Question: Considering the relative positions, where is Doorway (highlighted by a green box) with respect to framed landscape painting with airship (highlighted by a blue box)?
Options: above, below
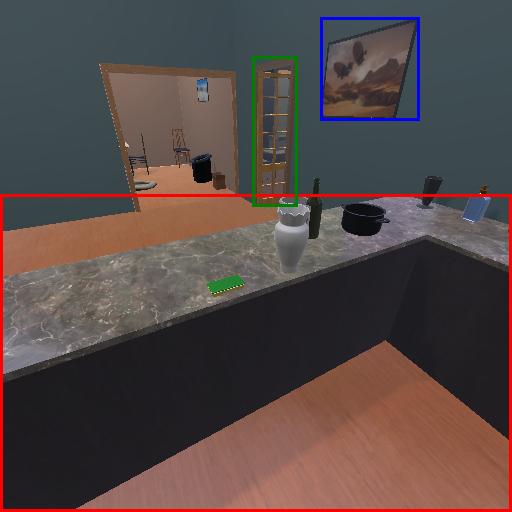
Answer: above